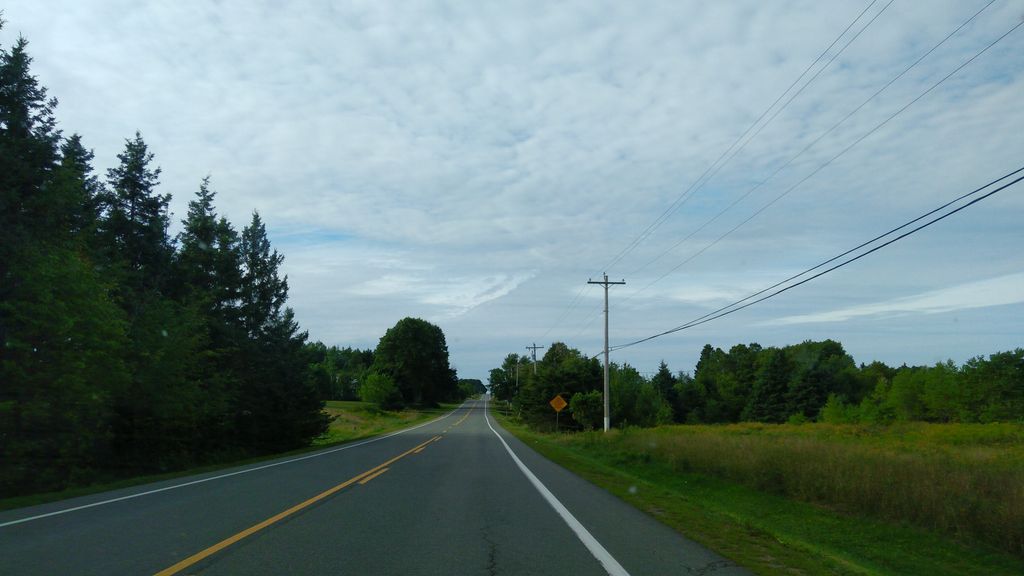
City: charlottetown